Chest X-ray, AP view. Patient: 42 years old, sex M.
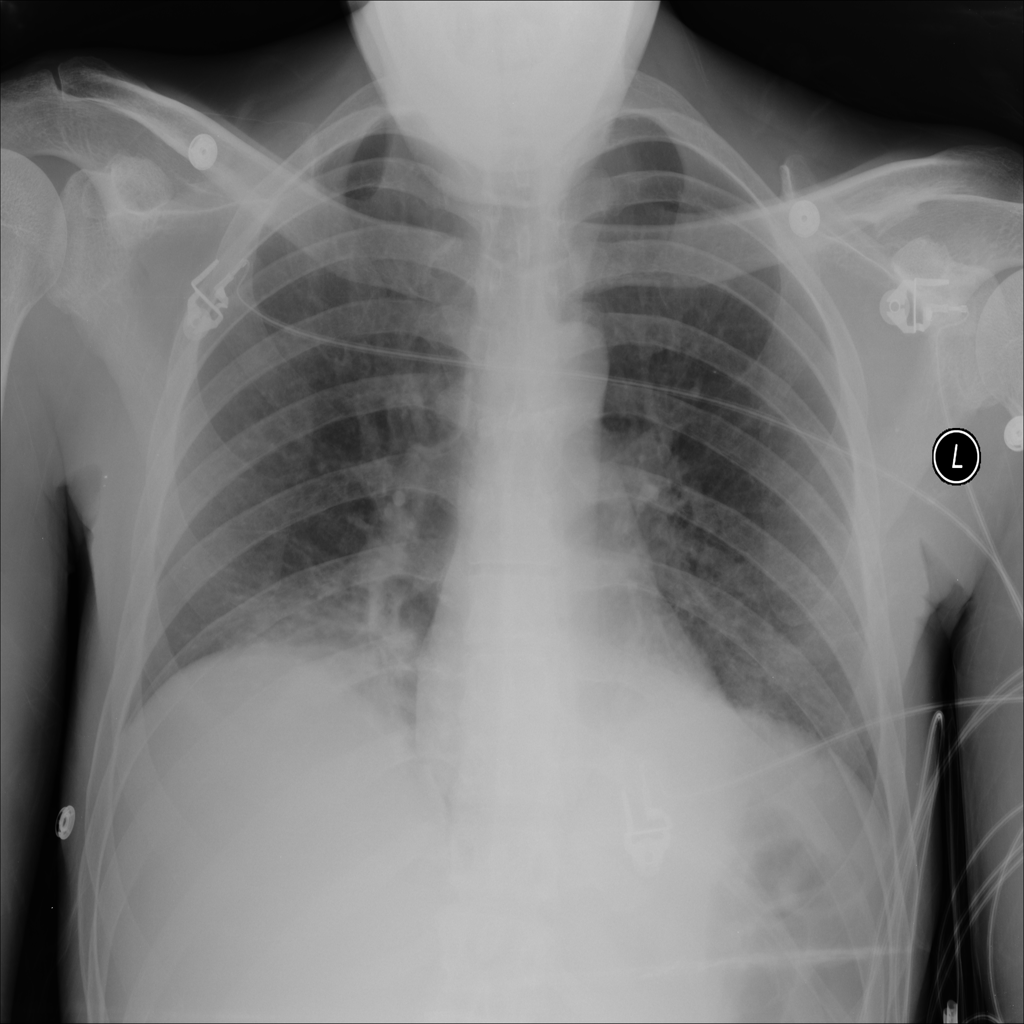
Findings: Infiltration